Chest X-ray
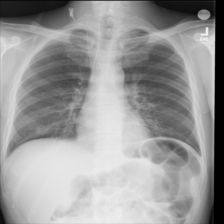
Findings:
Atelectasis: negative
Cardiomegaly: negative
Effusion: negative
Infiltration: negative
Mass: negative
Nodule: negative
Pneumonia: negative
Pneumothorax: negative
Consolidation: negative
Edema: negative
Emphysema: negative
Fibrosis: negative
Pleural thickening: negative
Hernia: negative